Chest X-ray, PA view. Patient: 59 years old, sex M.
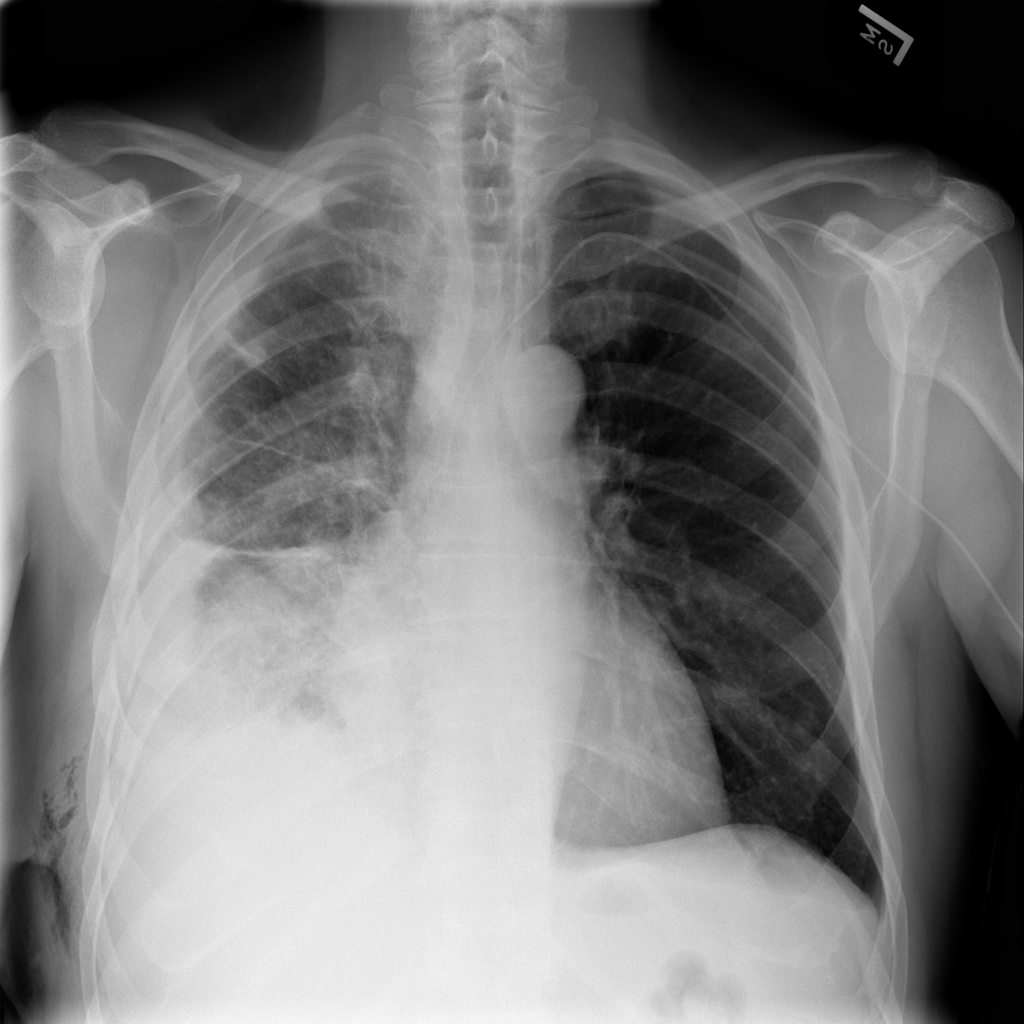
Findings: Effusion